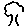
Label: tree